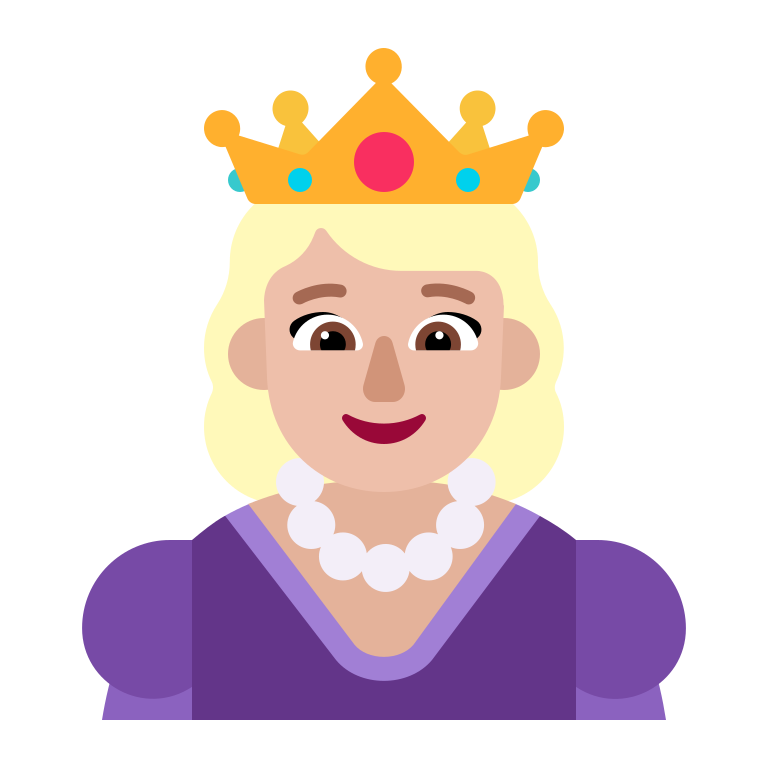
princess flat  light